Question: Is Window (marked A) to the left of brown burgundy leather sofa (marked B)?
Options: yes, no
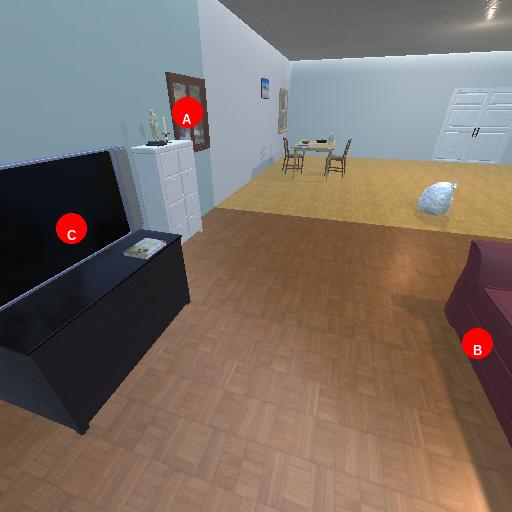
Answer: yes